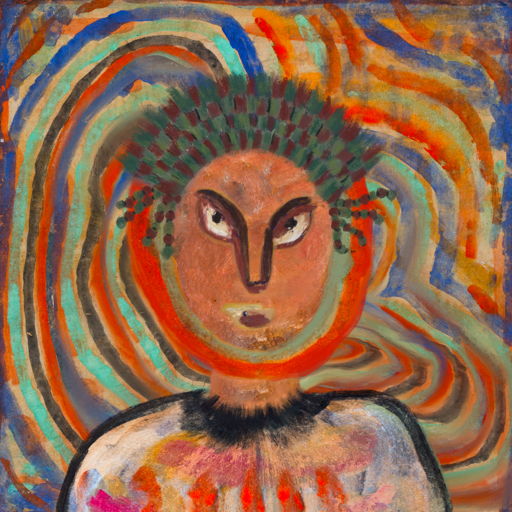
Background: Sisters, Head And Neck Front: Boggyland, Face Front: After_Raid, Bust: Childish, Hair Front: Sisters, Head Accessory: After_Raid_Crown, Second Necklace: Blank, Necklace: Blank, Baby: Blank